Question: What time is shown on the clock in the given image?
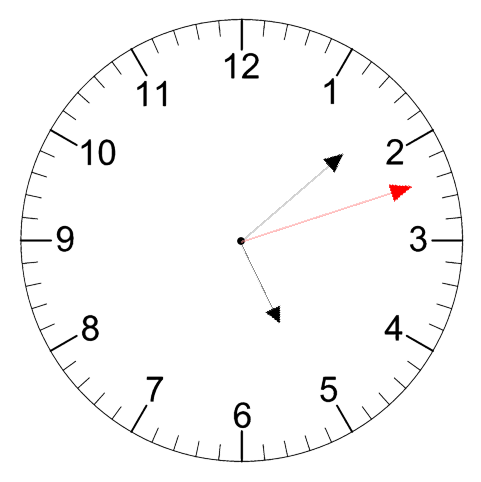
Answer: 05:08:12